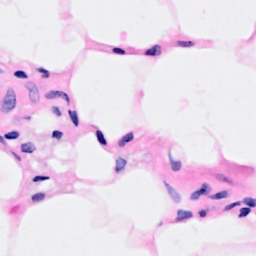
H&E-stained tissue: Breast